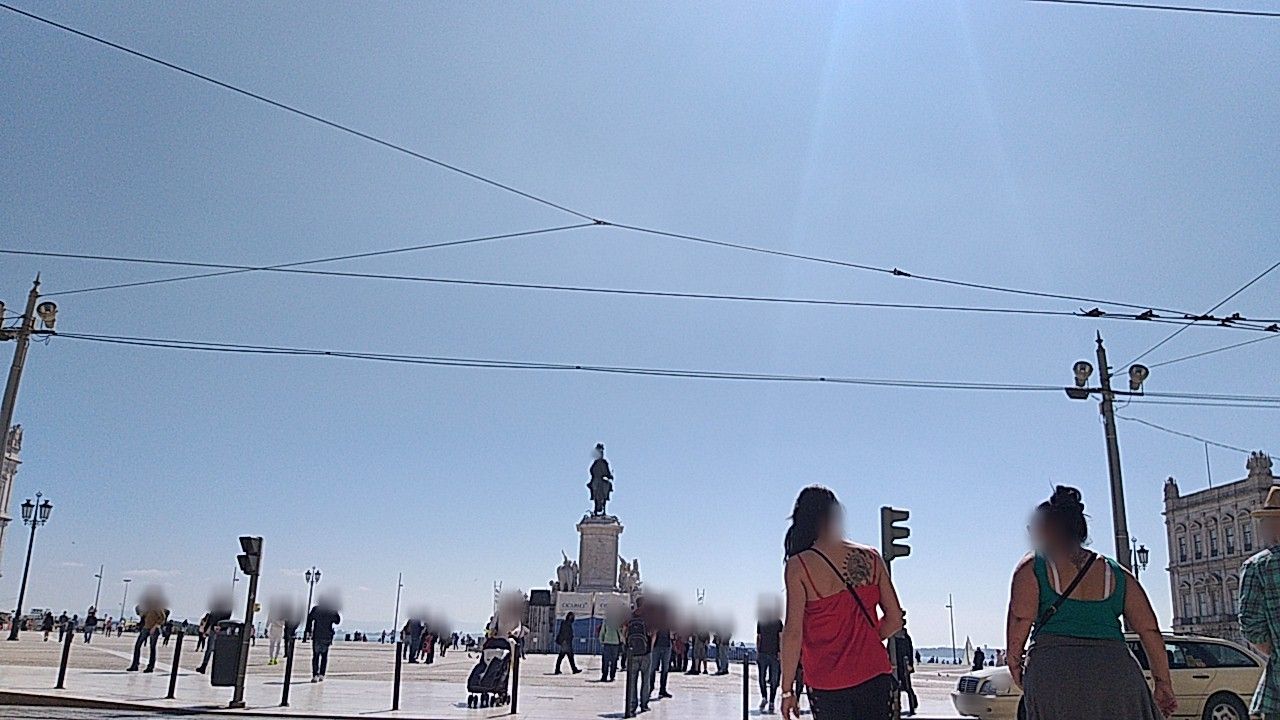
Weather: snowy
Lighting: day
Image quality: good
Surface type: walking surface
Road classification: pedestrian, footway
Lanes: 2
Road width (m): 12.0
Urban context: urban centre
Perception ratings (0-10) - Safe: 4.39, Lively: 6.55, Beautiful: 4.42, Boring: 7.93, Depressing: 2.47, Wealthy: 7.23